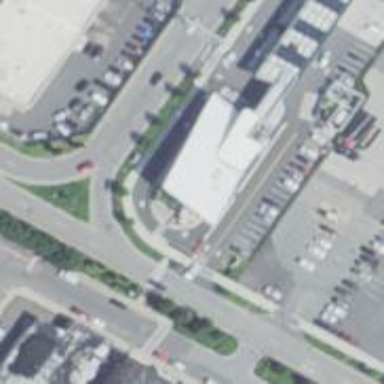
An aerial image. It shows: Convenience shop.